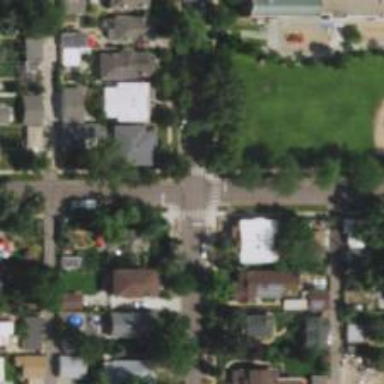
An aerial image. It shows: Residential road with separate sidewalk.